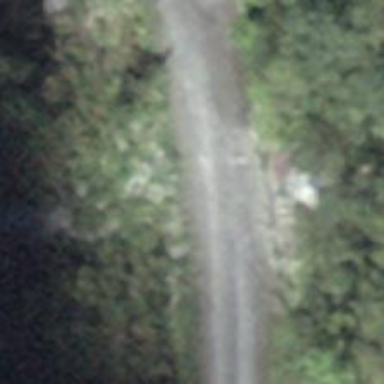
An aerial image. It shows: Gravel track with grade2 quality.